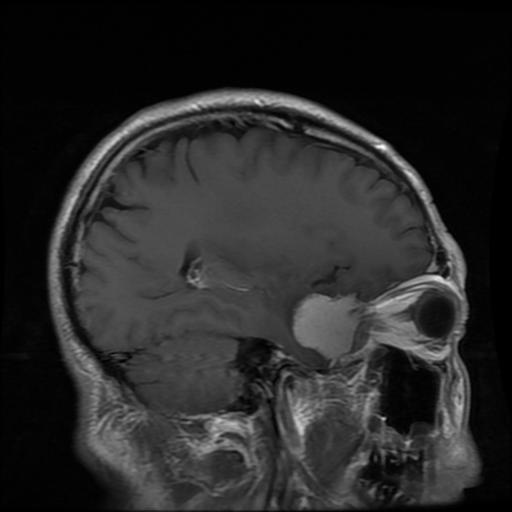
Label: meningioma